Field crop: maize
Growth stage: 2
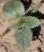
Species: datura